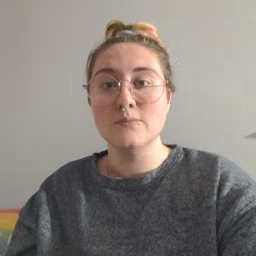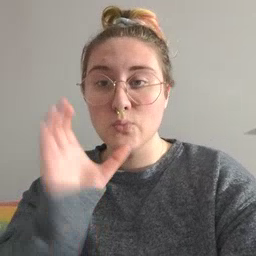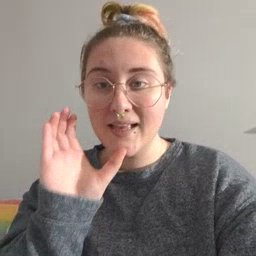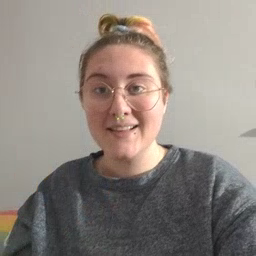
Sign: drink